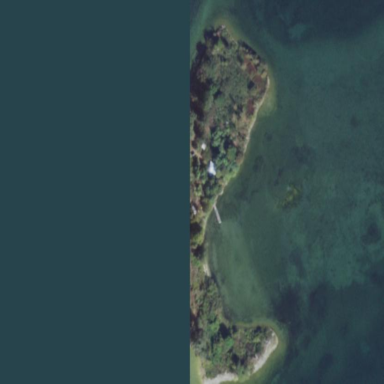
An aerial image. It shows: Islet.